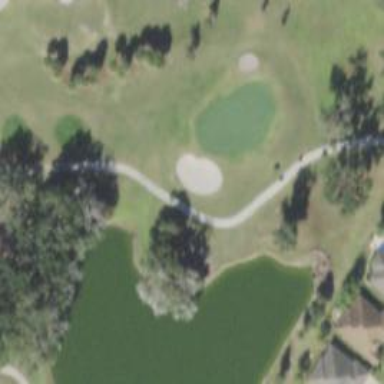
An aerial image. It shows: Golf cartpath that is also road path.